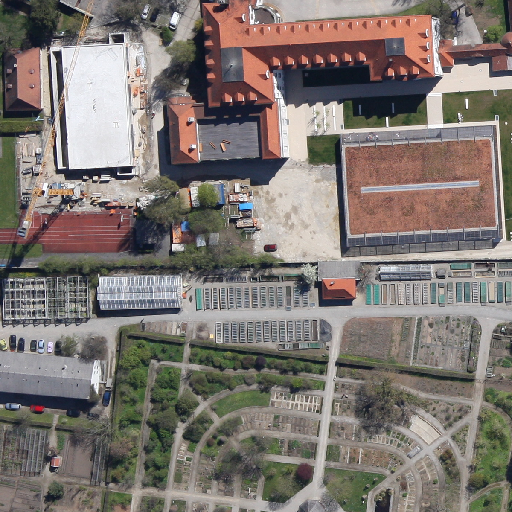
Referring expression: sidewalk along with tree